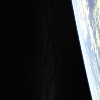
Label: space